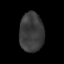
Tissue: lung
Cell type: Myeloid cells
Senescence score: 0.1905
Nuclear area (px): 920
Mean DAPI intensity: 59.045